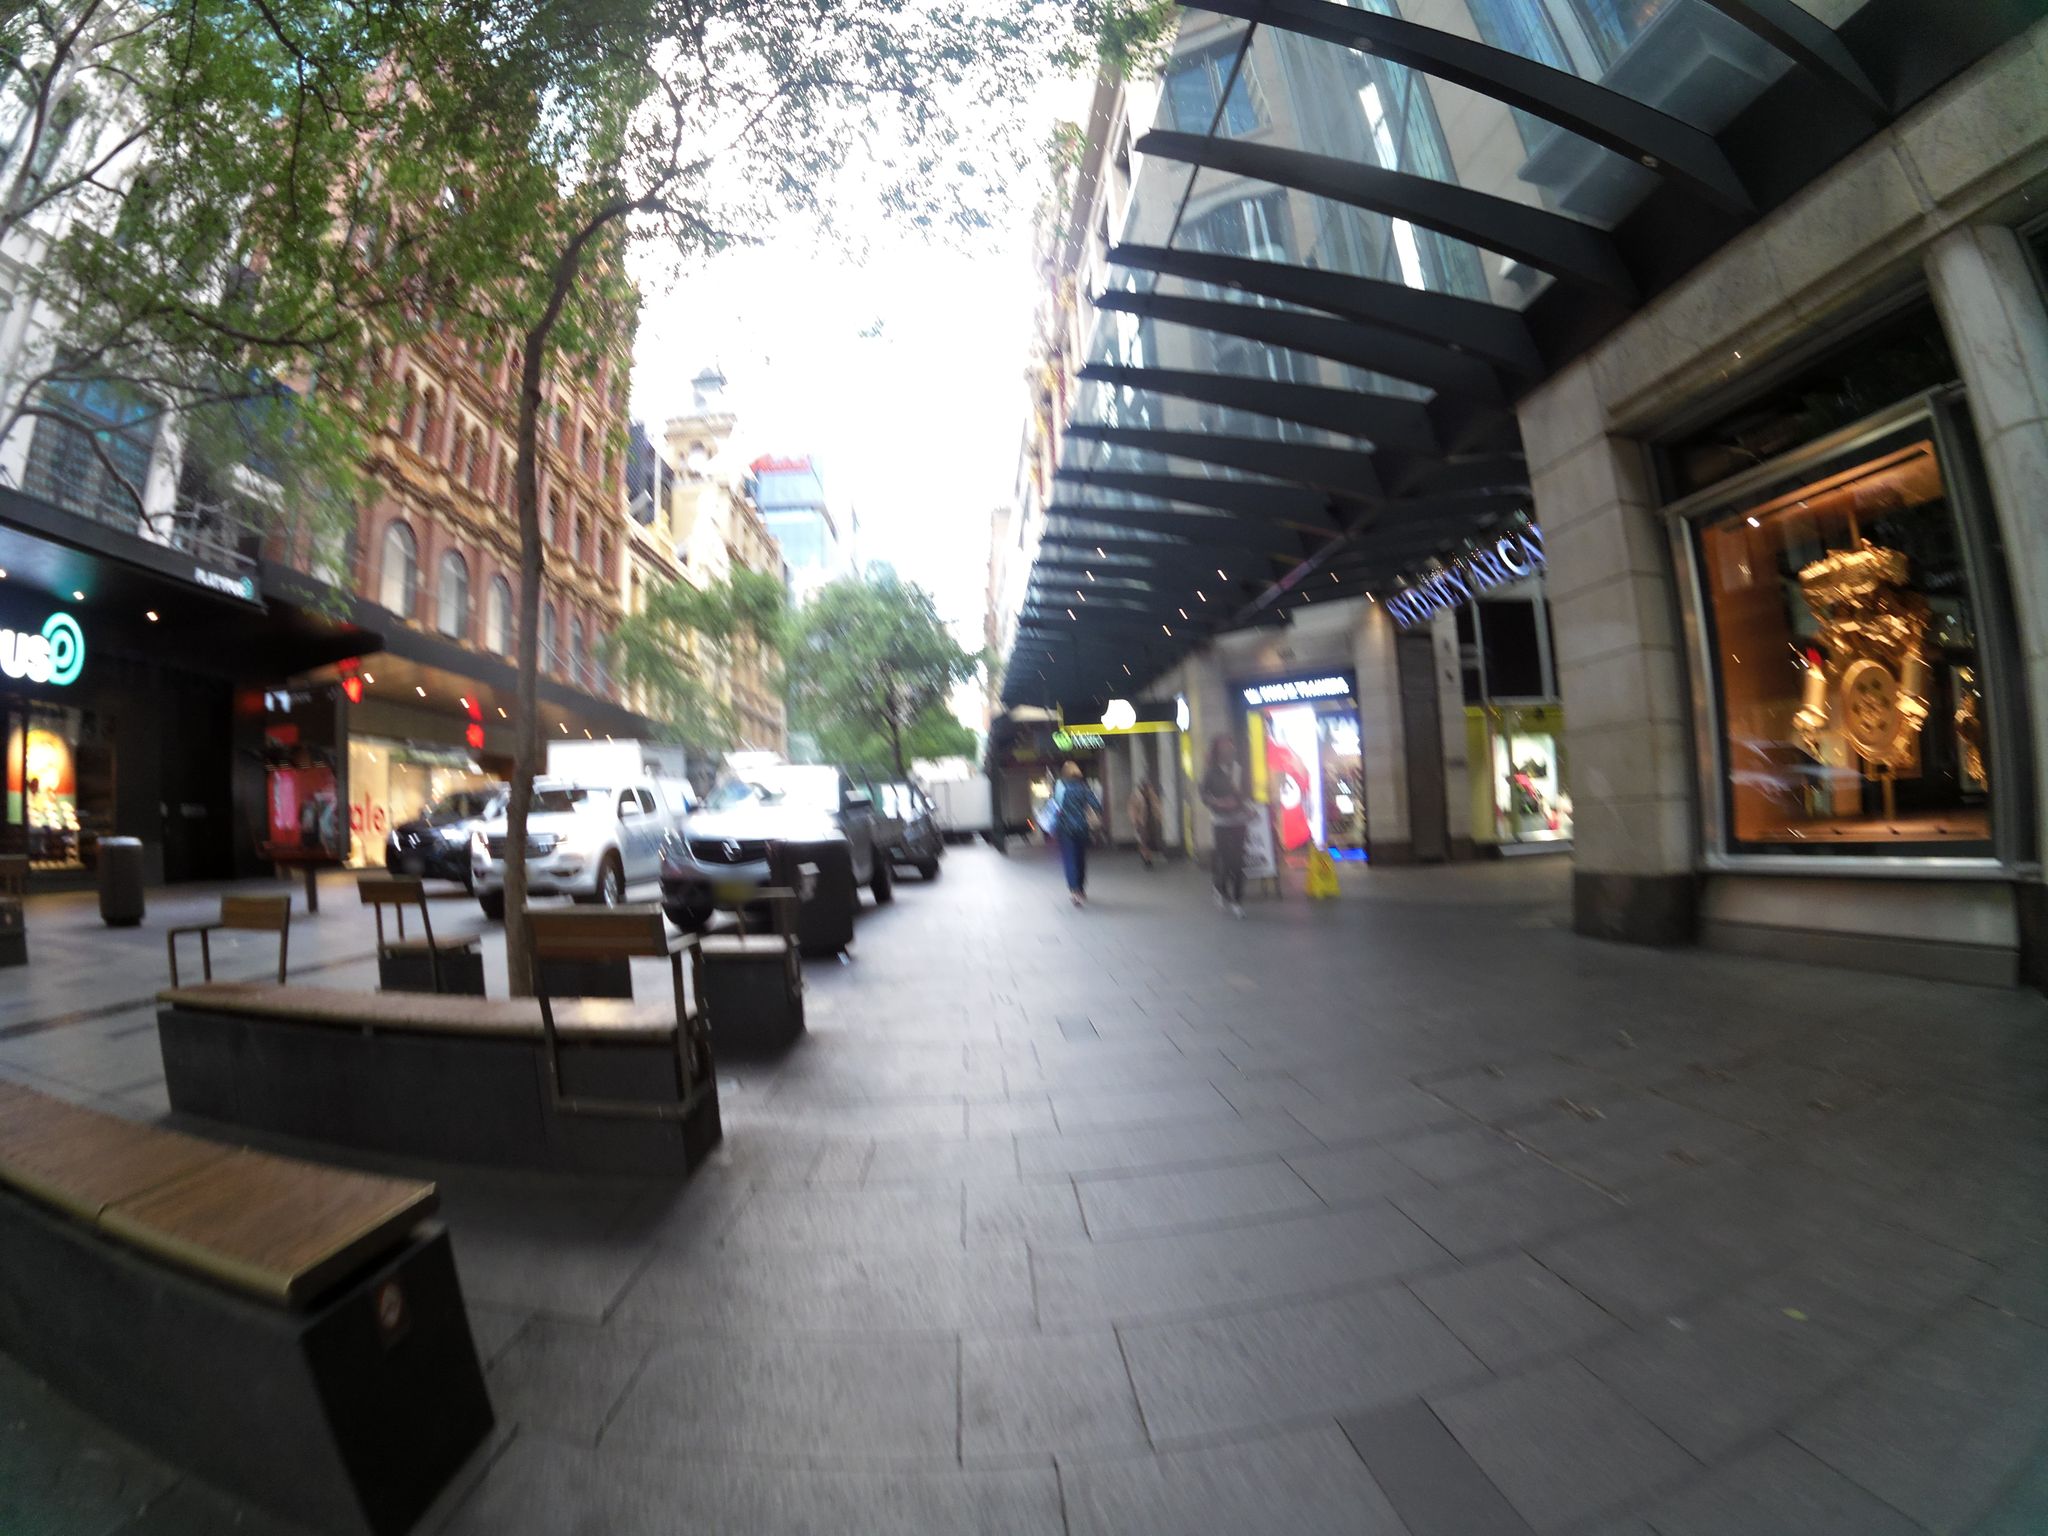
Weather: clear
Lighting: day
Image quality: good
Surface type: walking surface
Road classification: steps, footway, living_street
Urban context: urban centre
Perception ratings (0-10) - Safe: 3.61, Lively: 9.24, Beautiful: 3.29, Boring: 5.11, Depressing: 2.45, Wealthy: 6.97